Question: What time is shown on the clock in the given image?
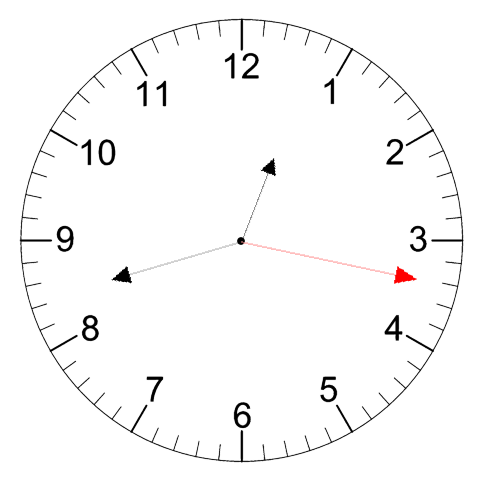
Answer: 12:42:17